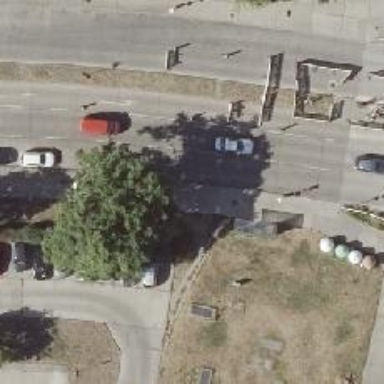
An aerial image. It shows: Footway with concrete surface.